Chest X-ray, PA view. Patient: 80 years old, sex M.
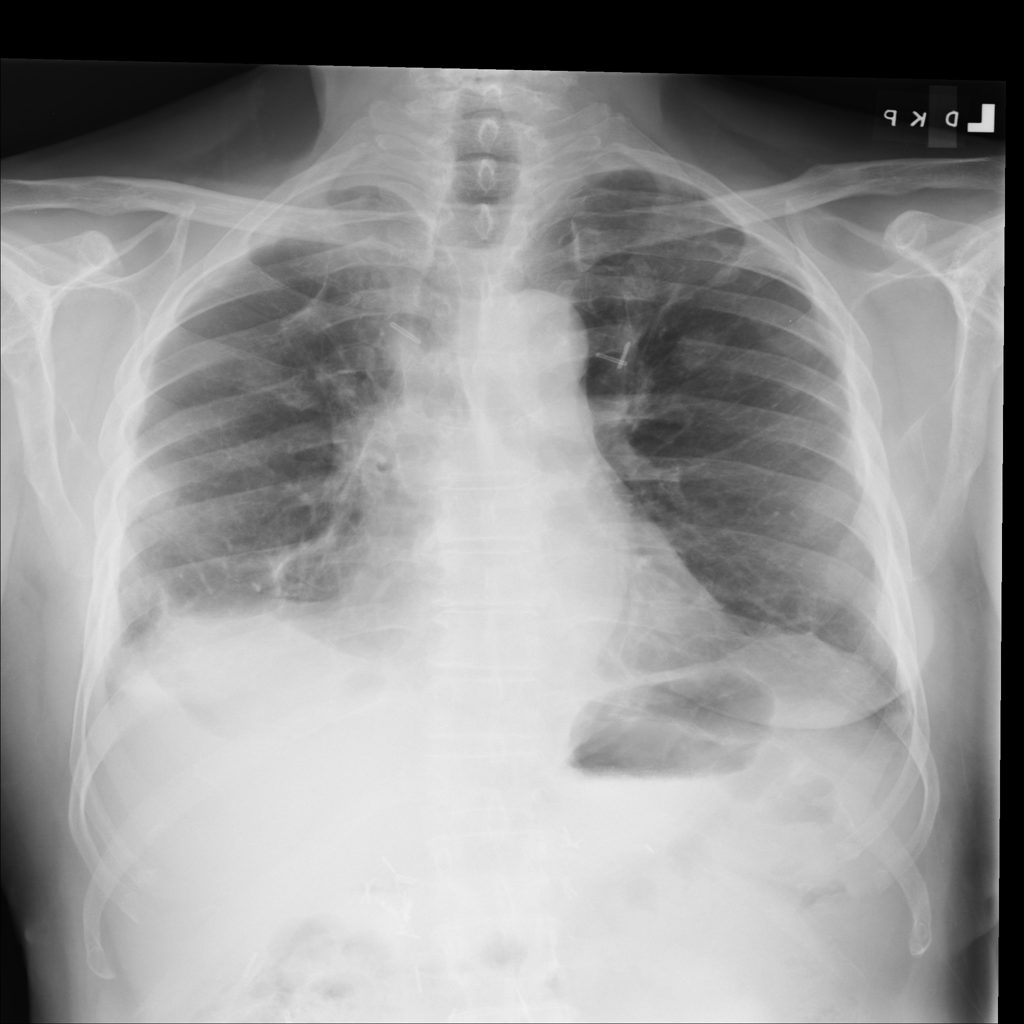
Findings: Effusion